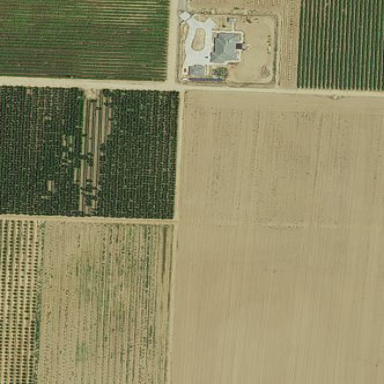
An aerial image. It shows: Farm area.